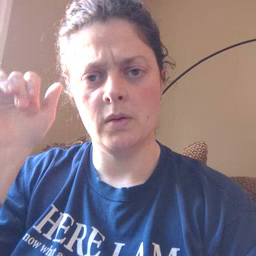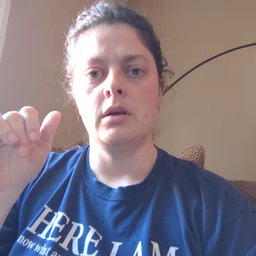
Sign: cow